RGB frame:
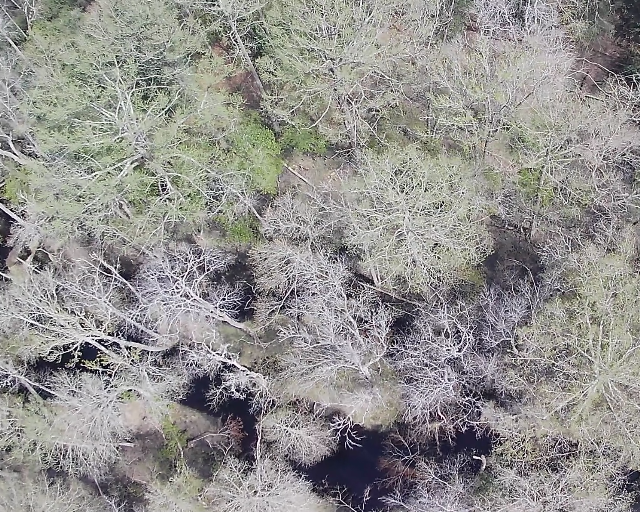
Thermal frame:
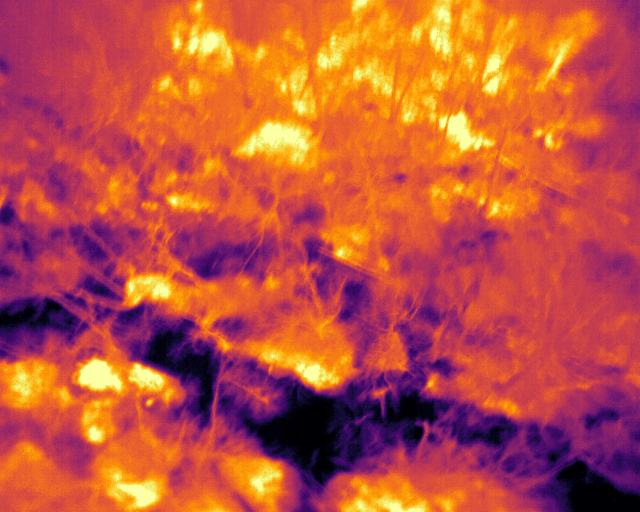
Captured: 2026-02-26 03:45:51
Pixels at or above 80 °C: 0 (fraction of frame: 0)